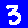
Digit: 3